Question: I create a group with 9 elements (circles) such as:
'''
// JS
var data=[ 1,2,3,4,5,6,7,8,9 ];
var svg = d3.select("body").append("svg");
var circles = svg.append("g").attr("id", "groupOfCircles")
.selectAll("circle")
.data(data)
.enter().append("circle")
.attr("cx", function(d){ return d*20;})
.attr("cy", function(d){ return d*10;})
.attr("r" , function(d){ return d;})
.attr("fill","green");
'''

'''
//xml
<svg>
<g id="groupOfCircles">
<circle cx="20" cy="10" r="1" fill="green"></circle>
<circle cx="40" cy="20" r="2" fill="green"></circle>
<circle cx="60" cy="30" r="3" fill="green"></circle>
<circle cx="80" cy="40" r="4" fill="green"></circle>
<circle cx="100" cy="50" r="5" fill="green"></circle>
<circle cx="120" cy="60" r="6" fill="green"></circle>
<circle cx="140" cy="70" r="7" fill="green"></circle>
<circle cx="160" cy="80" r="8" fill="green"></circle>
<circle cx="180" cy="90" r="9" fill="green"></circle>
</g>
</svg>
'''
But 'groupOfCircles'
I will later on loop over all elements via a for loop, and color each for one second.
---
Note: I tried things such as :
'''
circles[3].attr("fill","red") // not working
d3.select("#groupOfCircles:nth-child(3)").attr("fill","red") // not working
..
'''
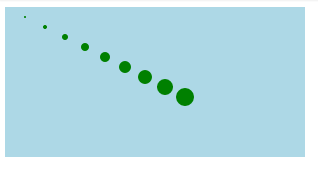
Answer: The selector needs to be 'circle:nth-child(3)' -- the 'child' means that the element is the nth child, not to select the nth child of the element (see <URL>.
You could also use:
'''
// JS
var data=[ 1,2,3,4,5,6,7,8,9 ];
var svg = d3.select("body").append("svg");
var circles = svg.append("g").attr("id", "groupOfCircles")
.selectAll("circle")
.data(data)
.enter().append("circle")
.attr("cx", function(d){ return d*20;})
.attr("cy", function(d){ return d*10;})
.attr("r" , function(d){ return d;})
.attr("fill","green");
d3.select("circle:nth-child(3)").attr("fill","red"); // <== CSS selector (DOM)
d3.select(circles[0][4]).attr("fill","blue"); // <== D3 selector (node)
'''
'''
<script src="https://cdnjs.cloudflare.com/ajax/libs/d3/3.4.11/d3.min.js"></script>
'''